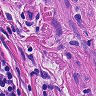
Metastatic tissue present: no